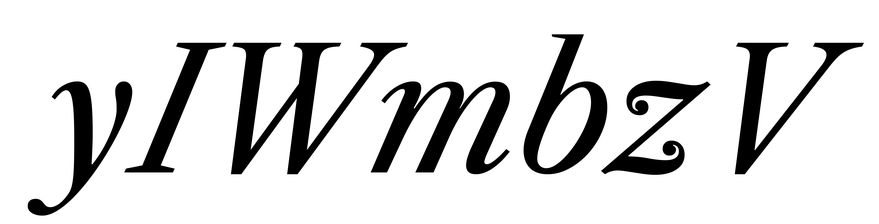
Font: LibreCaslonText-Italic_Italic